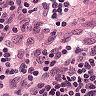
Metastatic tissue present: no